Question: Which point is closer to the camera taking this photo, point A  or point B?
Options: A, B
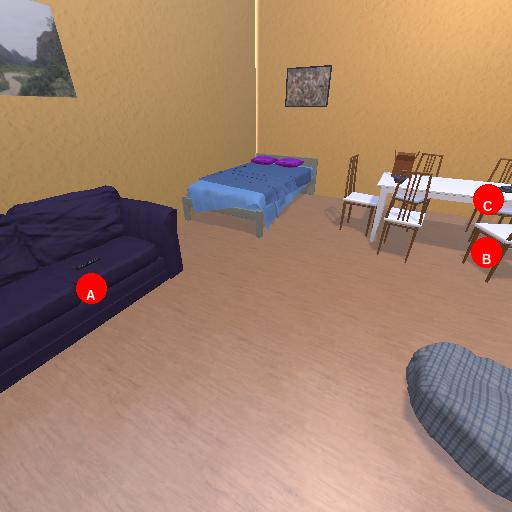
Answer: A